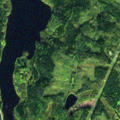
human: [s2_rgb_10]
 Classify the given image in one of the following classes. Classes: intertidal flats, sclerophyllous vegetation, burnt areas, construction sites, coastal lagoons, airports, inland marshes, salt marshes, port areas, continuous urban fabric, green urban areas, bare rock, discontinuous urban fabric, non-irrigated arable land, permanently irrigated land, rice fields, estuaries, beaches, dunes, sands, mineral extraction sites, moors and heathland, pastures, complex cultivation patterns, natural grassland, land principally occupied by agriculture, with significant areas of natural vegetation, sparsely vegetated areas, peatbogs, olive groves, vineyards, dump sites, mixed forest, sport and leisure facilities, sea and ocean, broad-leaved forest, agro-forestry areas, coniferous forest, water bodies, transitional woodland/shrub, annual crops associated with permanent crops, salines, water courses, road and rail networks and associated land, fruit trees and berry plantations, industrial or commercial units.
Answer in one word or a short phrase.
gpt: broad-leaved forest, mixed forest, water bodies